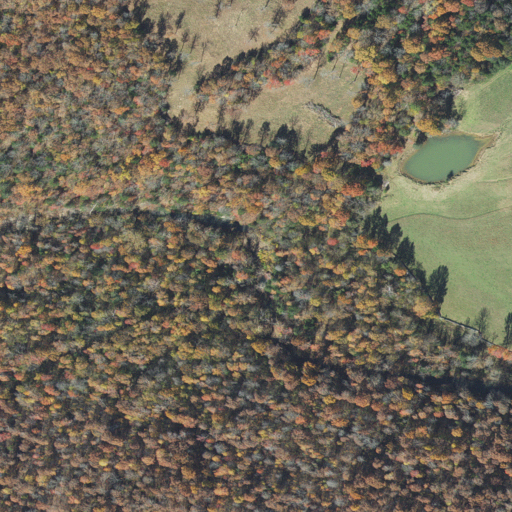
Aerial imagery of valley in Arkansas named Benton Hollow containing deciduous forest, pasture, mixed forest, and grassland